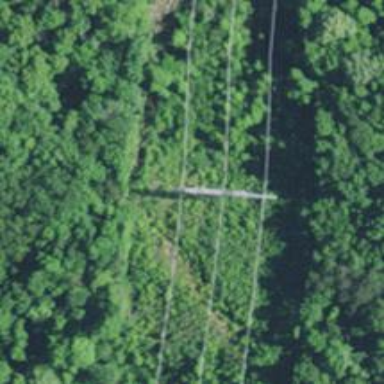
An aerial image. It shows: Power tower.